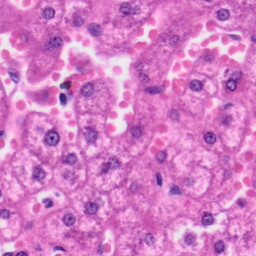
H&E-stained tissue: Liver